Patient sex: F
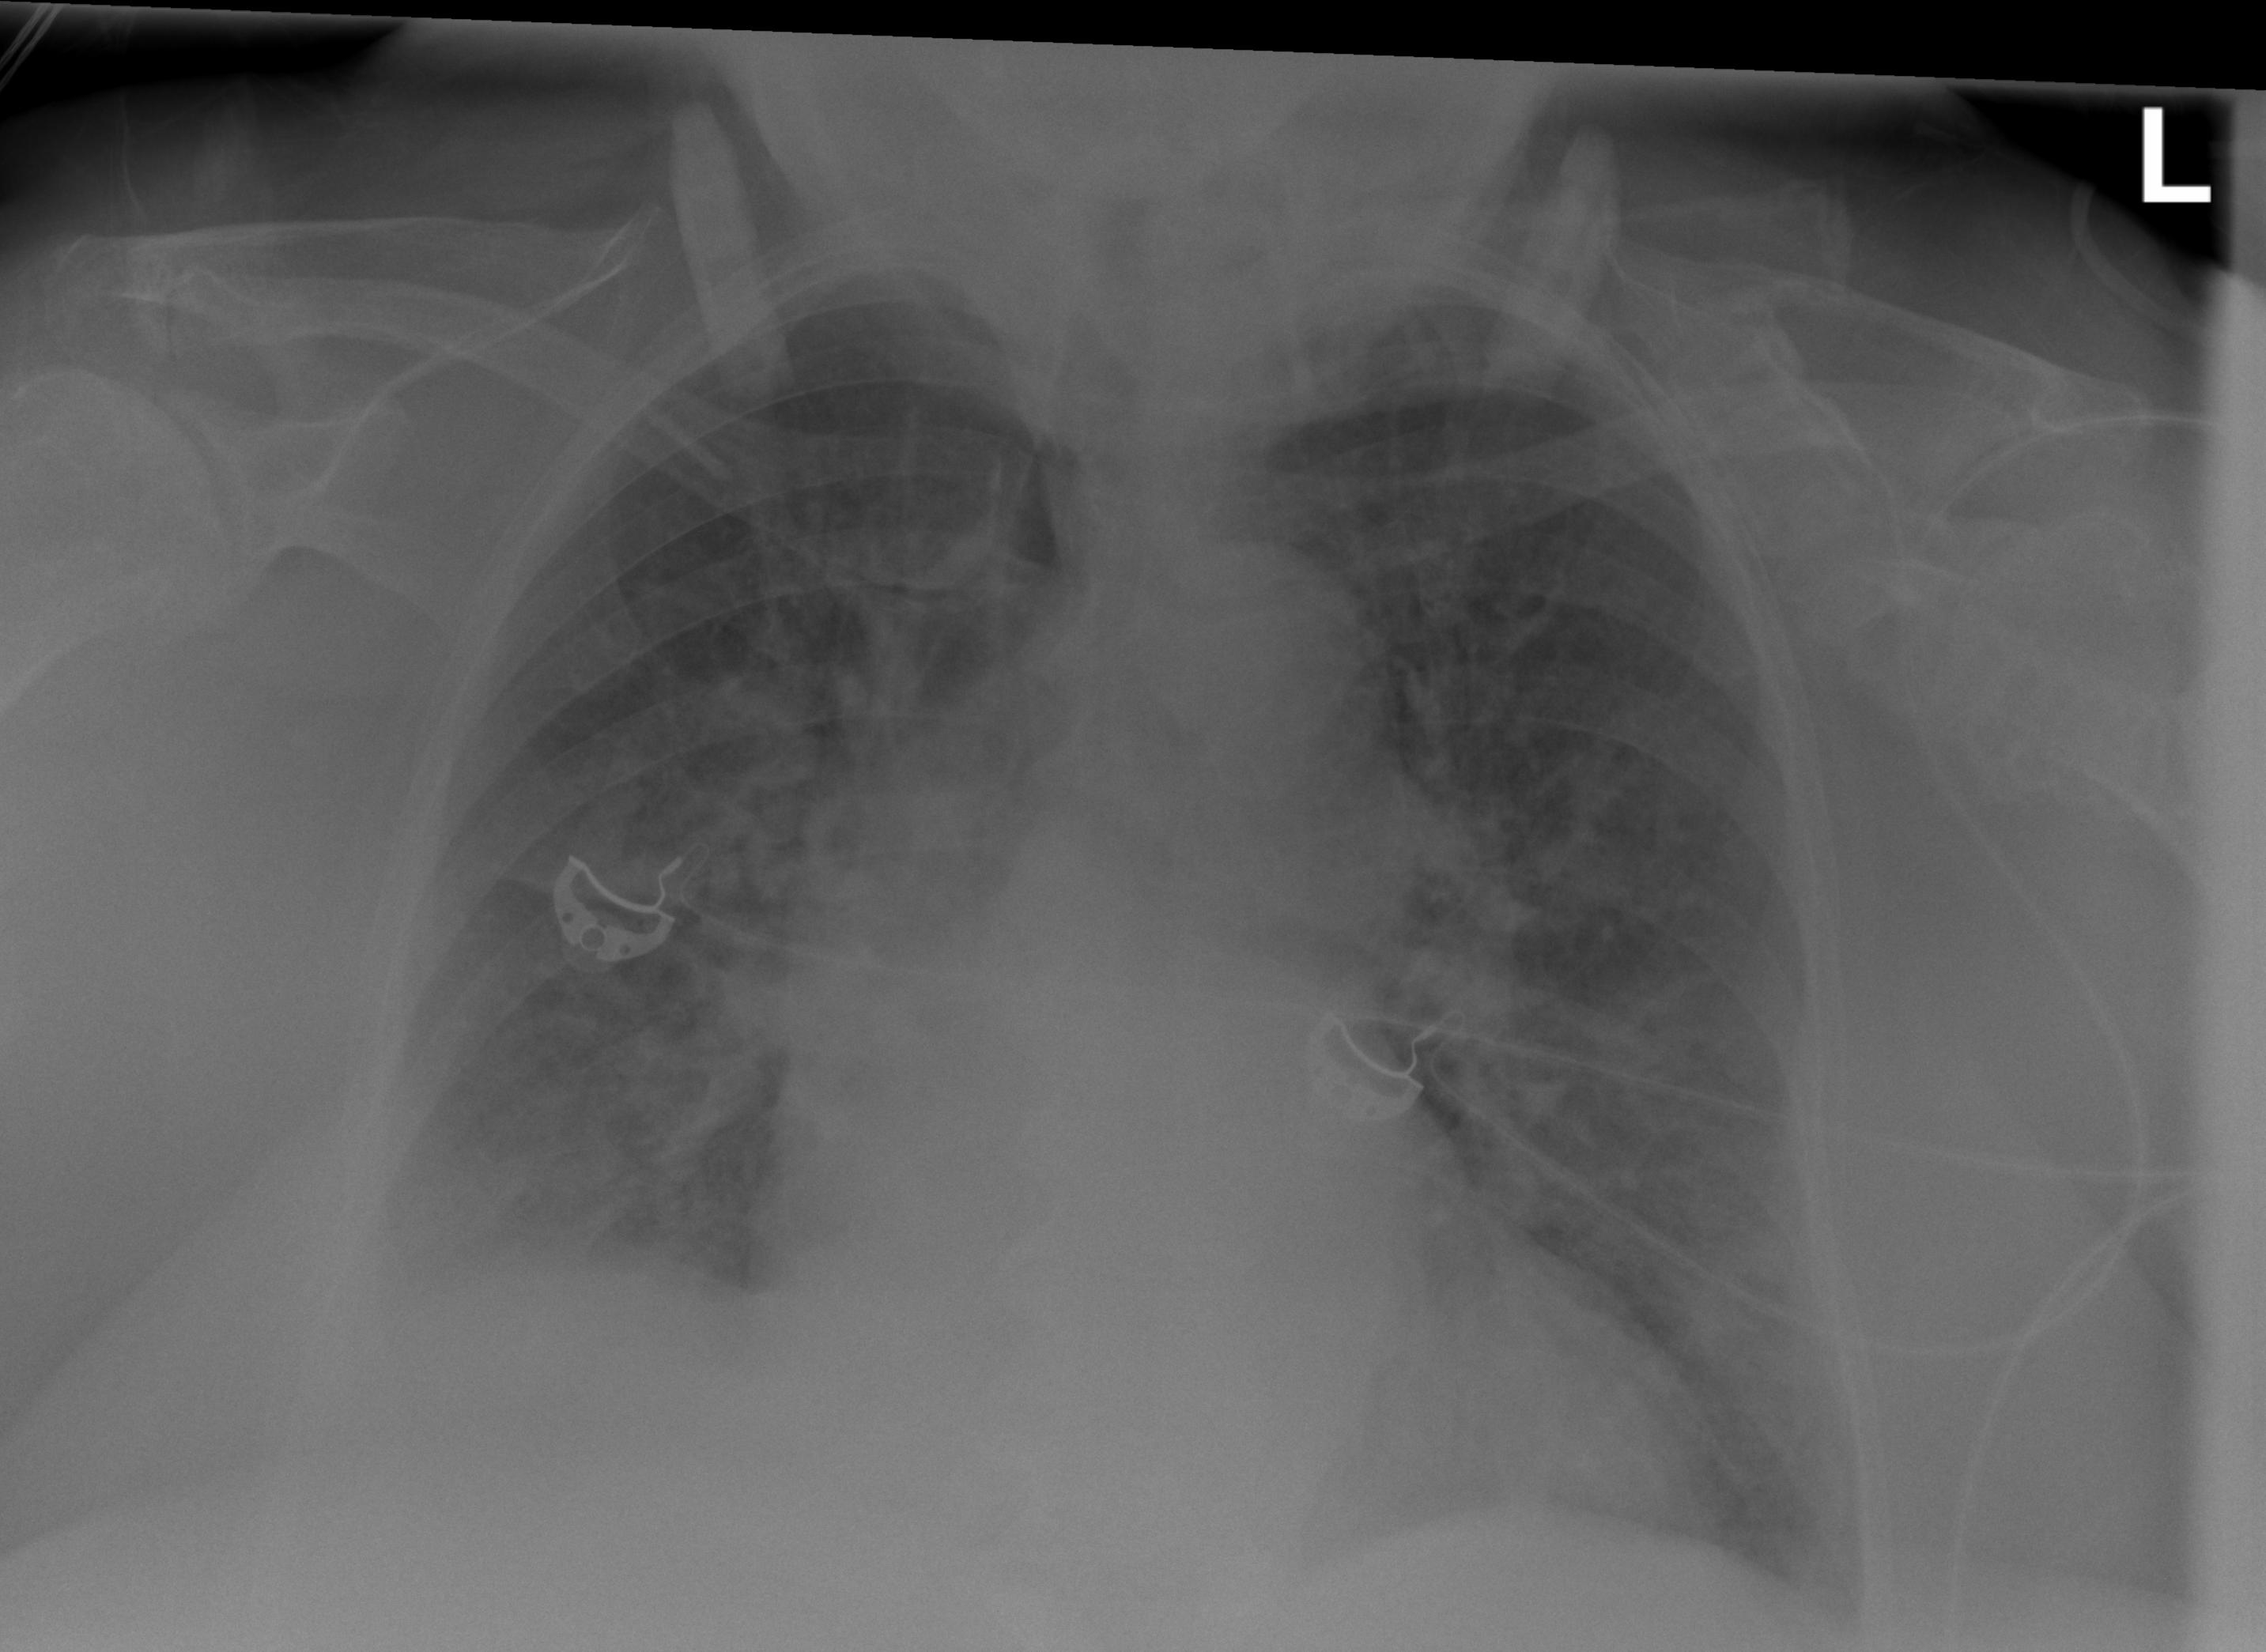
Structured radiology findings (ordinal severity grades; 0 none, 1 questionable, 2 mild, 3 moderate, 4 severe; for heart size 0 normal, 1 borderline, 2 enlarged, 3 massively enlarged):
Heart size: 0
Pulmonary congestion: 3
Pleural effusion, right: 2
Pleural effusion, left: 0
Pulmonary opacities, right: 3
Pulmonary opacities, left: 3
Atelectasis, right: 2
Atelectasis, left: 2